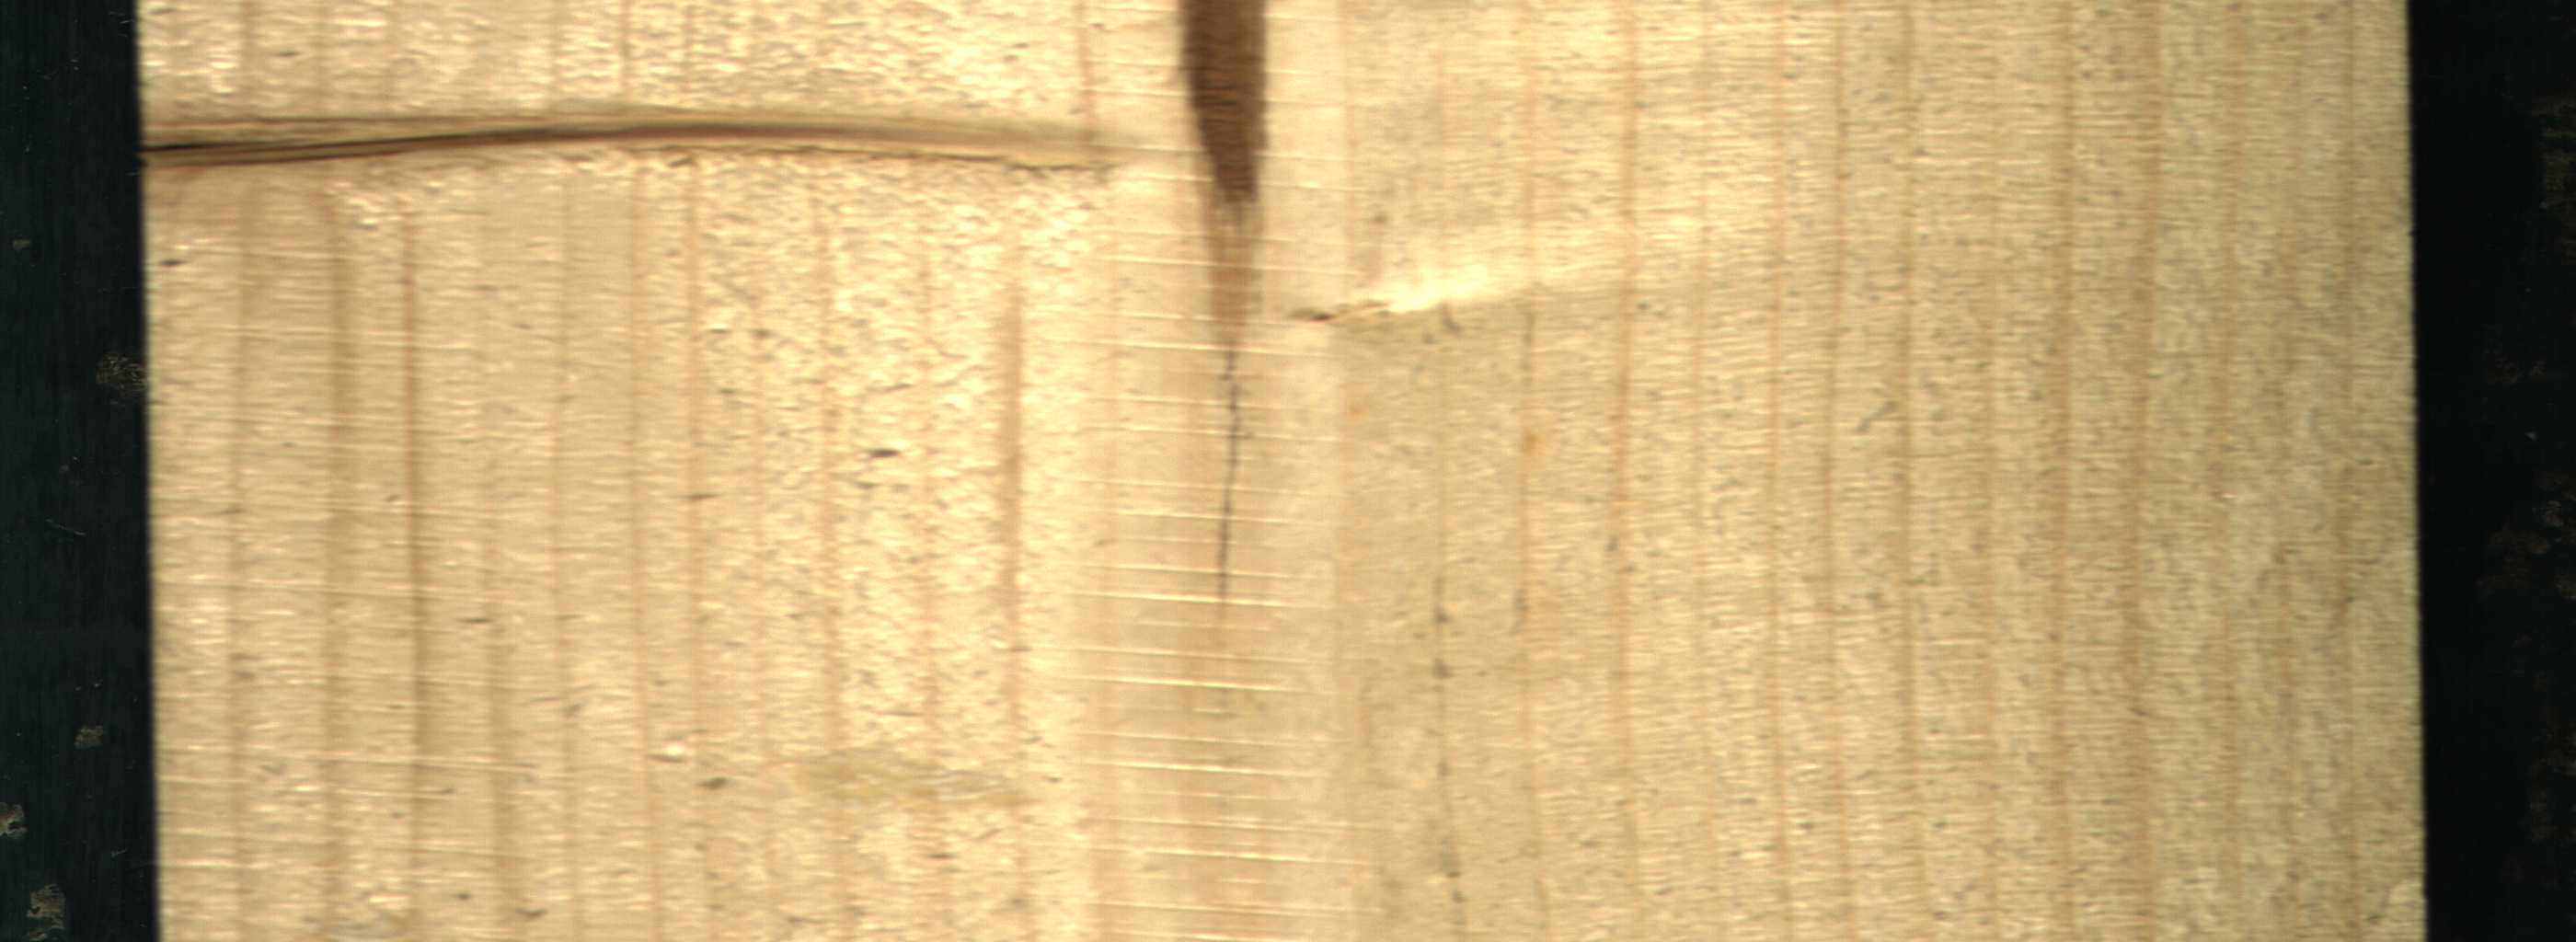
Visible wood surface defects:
Marrow
Crack
Live_Knot